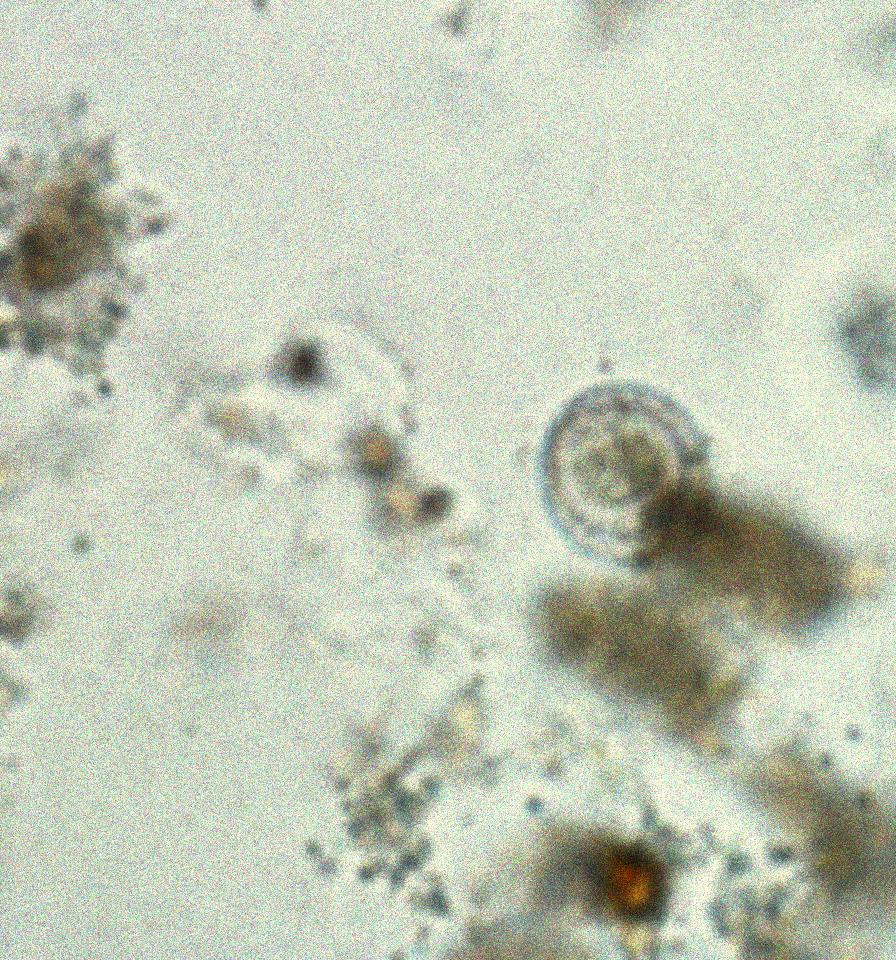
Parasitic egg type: Hymenolepis nana